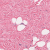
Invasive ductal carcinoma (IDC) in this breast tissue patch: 0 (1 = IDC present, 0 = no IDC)